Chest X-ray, PA view. Patient: 55 years old, sex F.
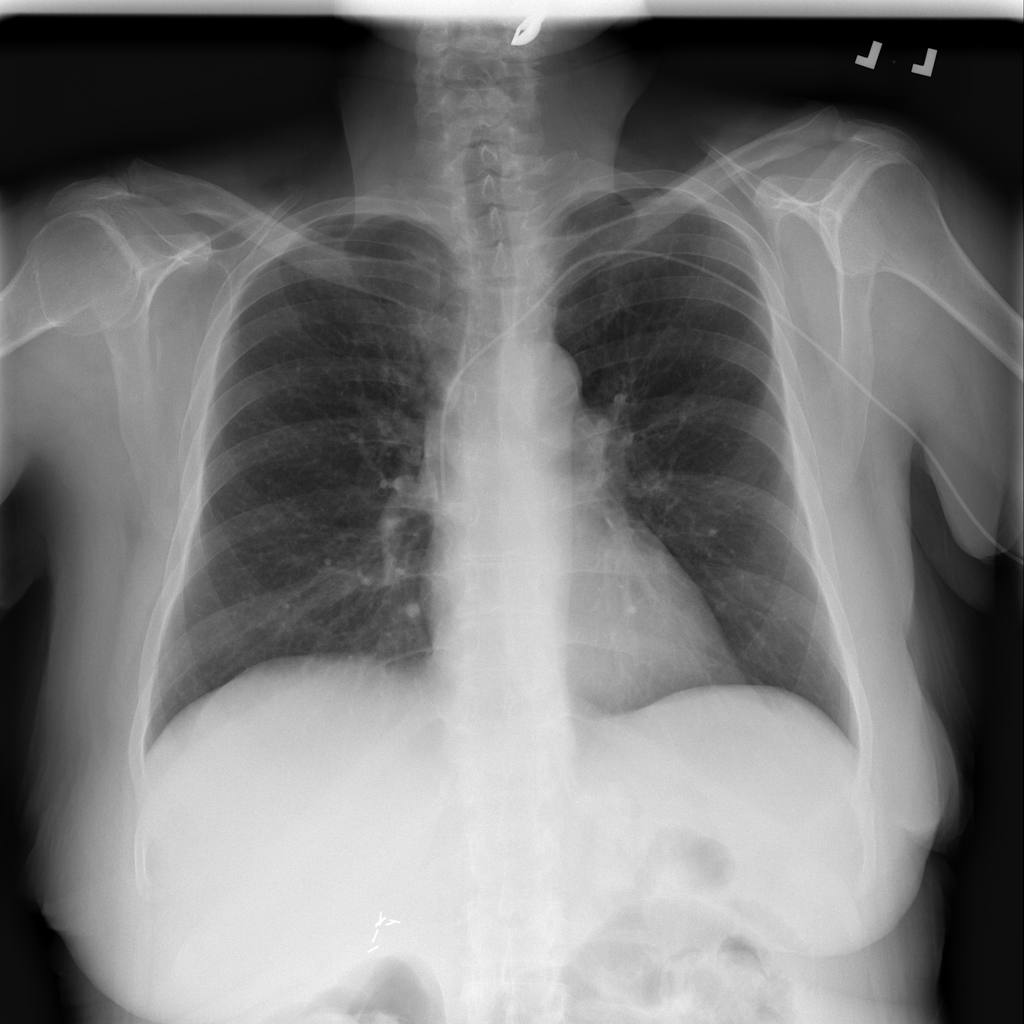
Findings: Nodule